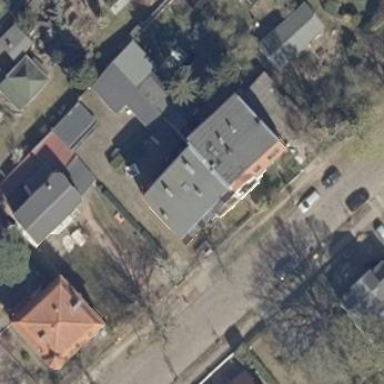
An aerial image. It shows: Detached building with saltbox roof shape.